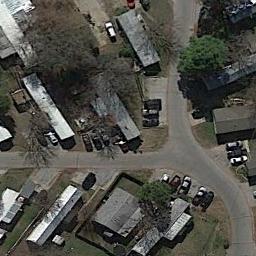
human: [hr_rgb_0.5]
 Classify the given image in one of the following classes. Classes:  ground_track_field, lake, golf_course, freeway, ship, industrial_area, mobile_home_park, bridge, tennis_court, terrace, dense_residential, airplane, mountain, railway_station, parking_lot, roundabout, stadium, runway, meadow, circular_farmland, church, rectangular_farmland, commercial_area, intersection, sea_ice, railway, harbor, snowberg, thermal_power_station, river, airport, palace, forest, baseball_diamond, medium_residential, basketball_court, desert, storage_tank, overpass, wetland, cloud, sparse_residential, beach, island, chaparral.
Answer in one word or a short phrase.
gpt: mobile_home_park